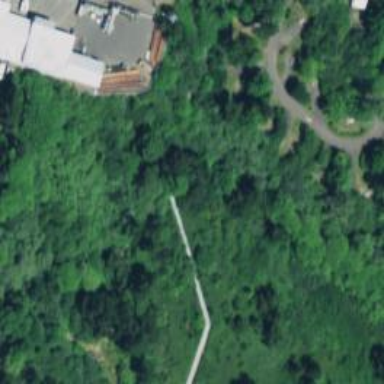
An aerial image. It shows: Path leading to bridge.